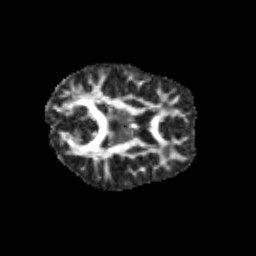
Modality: FA
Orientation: axial
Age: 10
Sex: male
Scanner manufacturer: siemens
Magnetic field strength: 3 T
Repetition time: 3.8 s
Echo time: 0.07 s